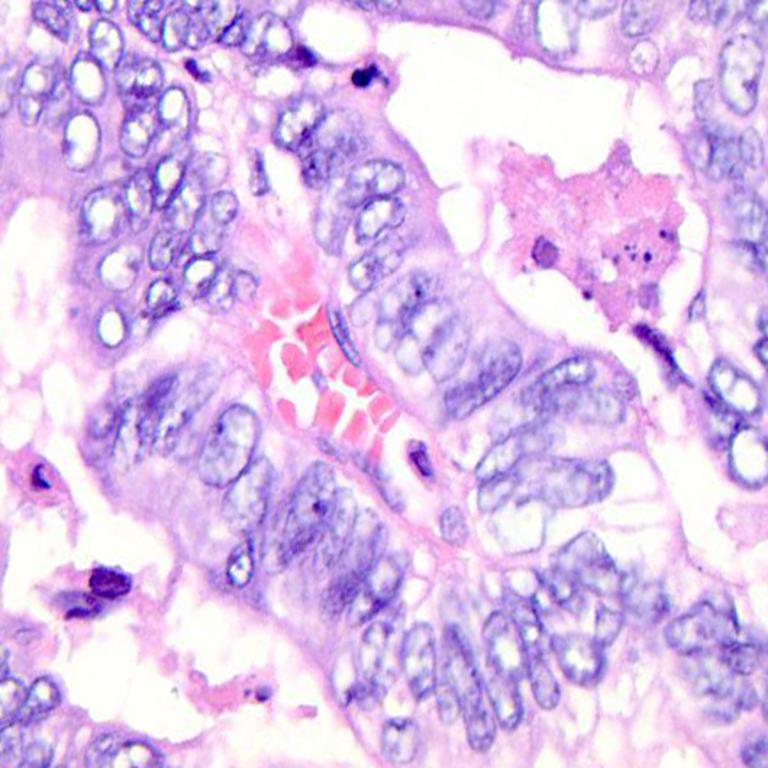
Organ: colon
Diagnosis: adenocarcinomas